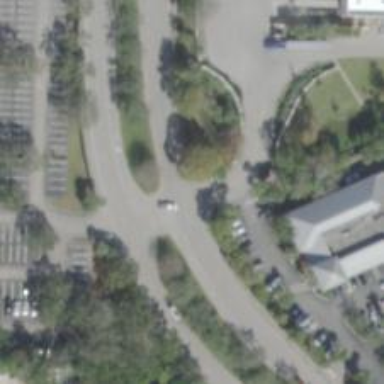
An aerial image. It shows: Unmarked crossing on footway.